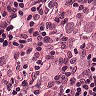
Metastatic tissue present: yes